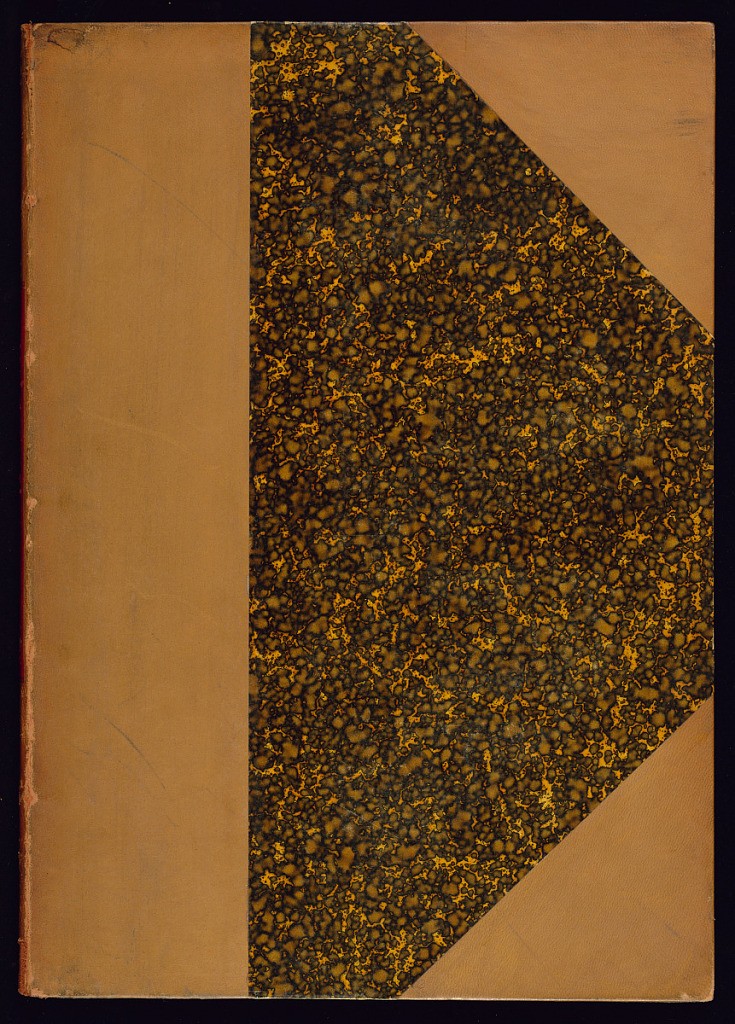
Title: Album of Bed Hangings
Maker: Nicolas Guérard, French, ca.1648 – 1719
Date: late 17th century
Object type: Album
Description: Album of designs for embroidered bed hangings - headboards, backboards, valences, testers, and footboards, featuring strapwork, fleurons, rosettes, and foliate scrolls.